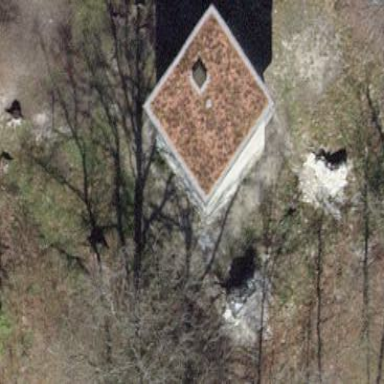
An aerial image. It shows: Watchtower building designed as tower.